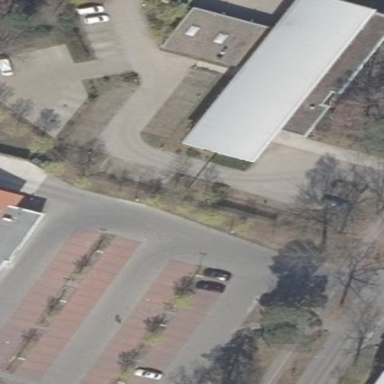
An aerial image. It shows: Building with flat grey roof.